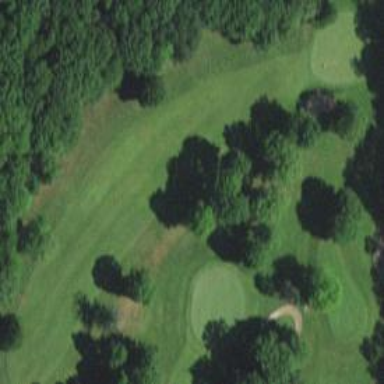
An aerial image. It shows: Grassy area serving as fairway for golf.